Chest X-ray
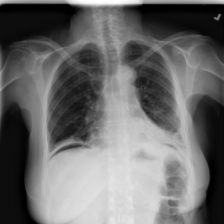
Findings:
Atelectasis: positive
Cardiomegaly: negative
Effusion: positive
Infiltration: negative
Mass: positive
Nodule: negative
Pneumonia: negative
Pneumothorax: positive
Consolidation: positive
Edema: negative
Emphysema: positive
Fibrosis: negative
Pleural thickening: negative
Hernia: negative